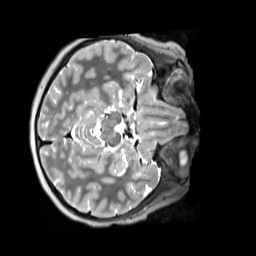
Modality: T2w
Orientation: axial
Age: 11
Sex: male
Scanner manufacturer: siemens
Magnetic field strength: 3 T
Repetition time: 3.2 s
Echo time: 0.408 s